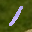
Label: 1